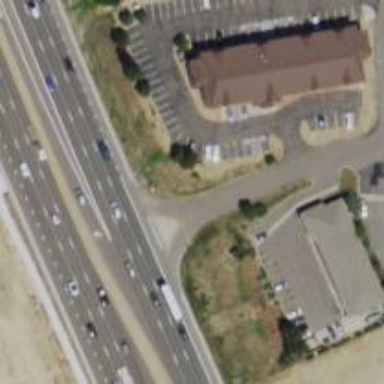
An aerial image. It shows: Trunk link highway.